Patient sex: M
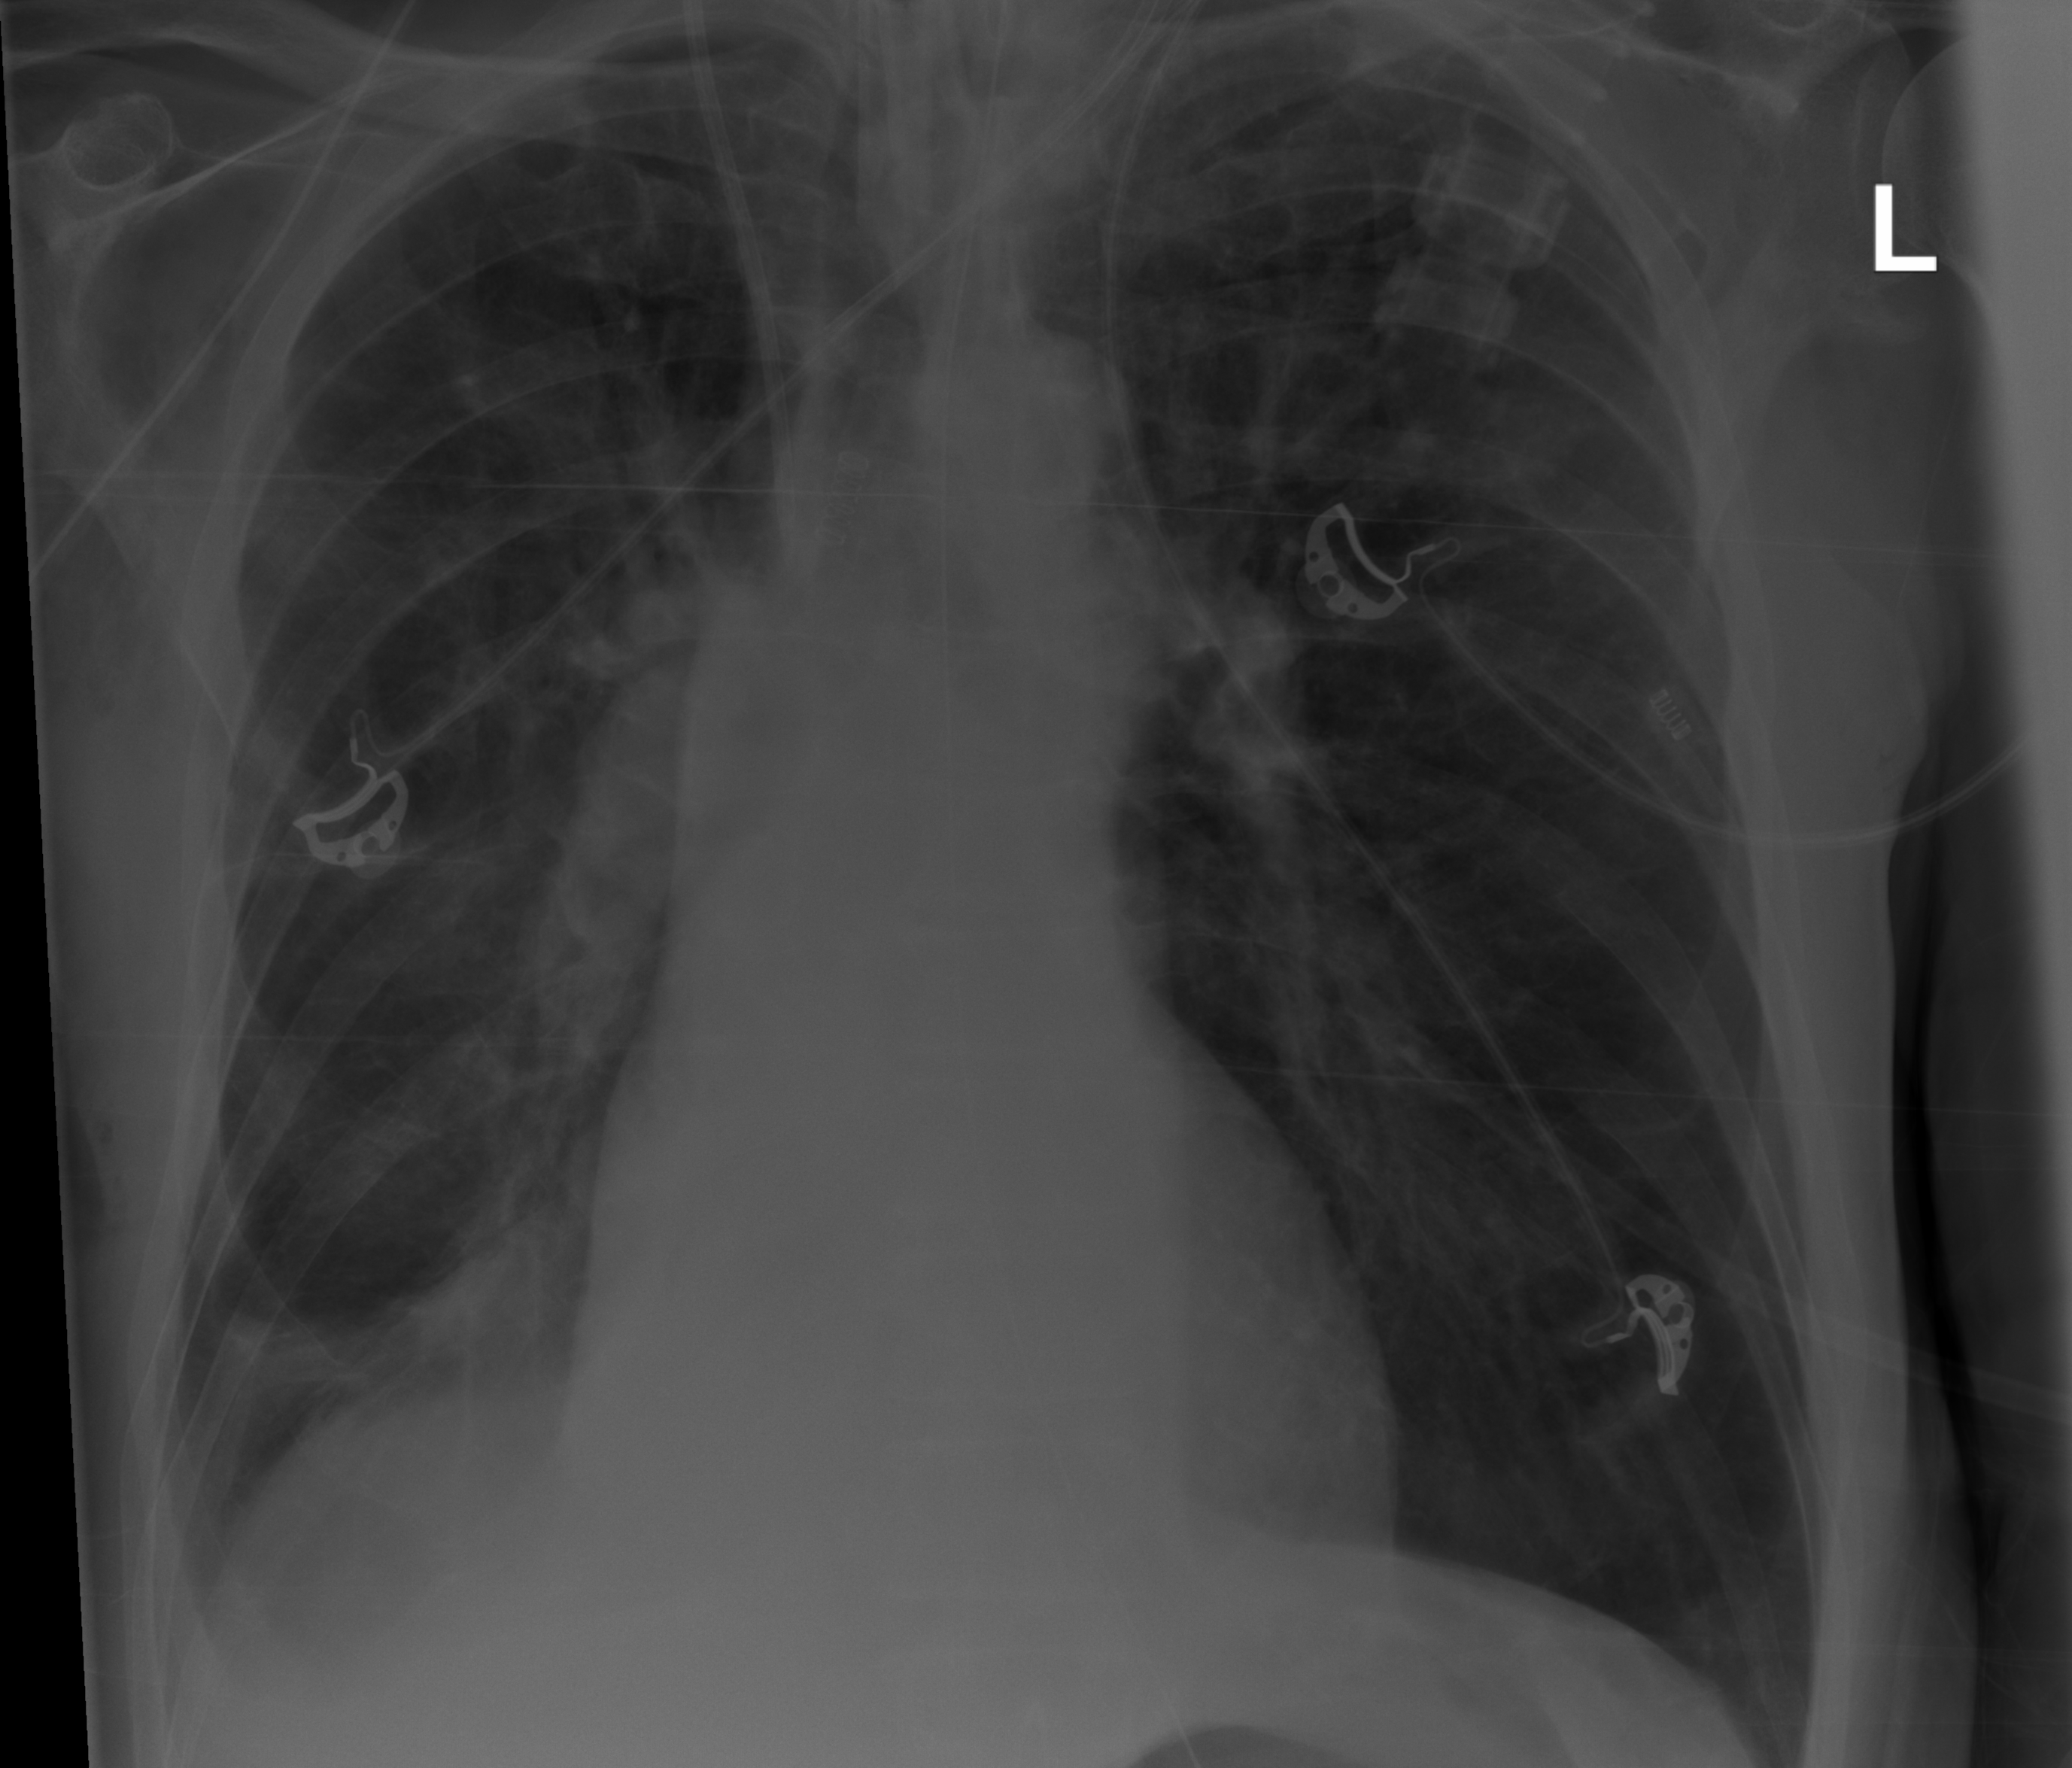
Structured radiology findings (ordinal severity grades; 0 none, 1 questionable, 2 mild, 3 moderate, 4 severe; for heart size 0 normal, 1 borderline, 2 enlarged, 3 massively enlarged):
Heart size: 0
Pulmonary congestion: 2
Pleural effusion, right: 0
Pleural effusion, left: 0
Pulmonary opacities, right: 2
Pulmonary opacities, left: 0
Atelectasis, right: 2
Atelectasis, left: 0